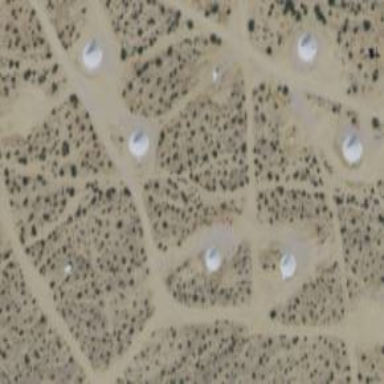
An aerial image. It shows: Tipi structure.